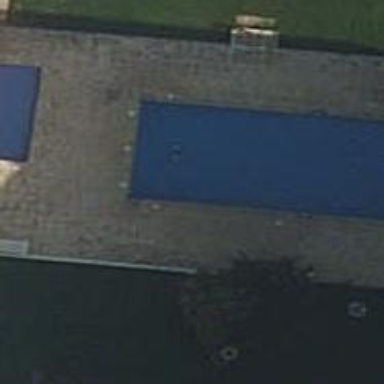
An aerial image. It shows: Swimming pool located in leisure land.